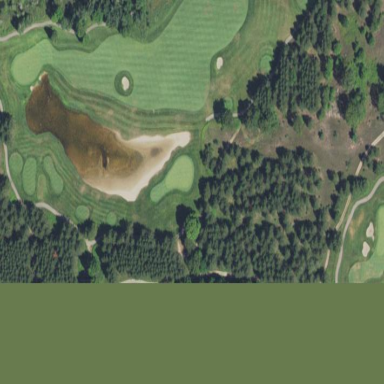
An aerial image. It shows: Sandy area is golf bunker.